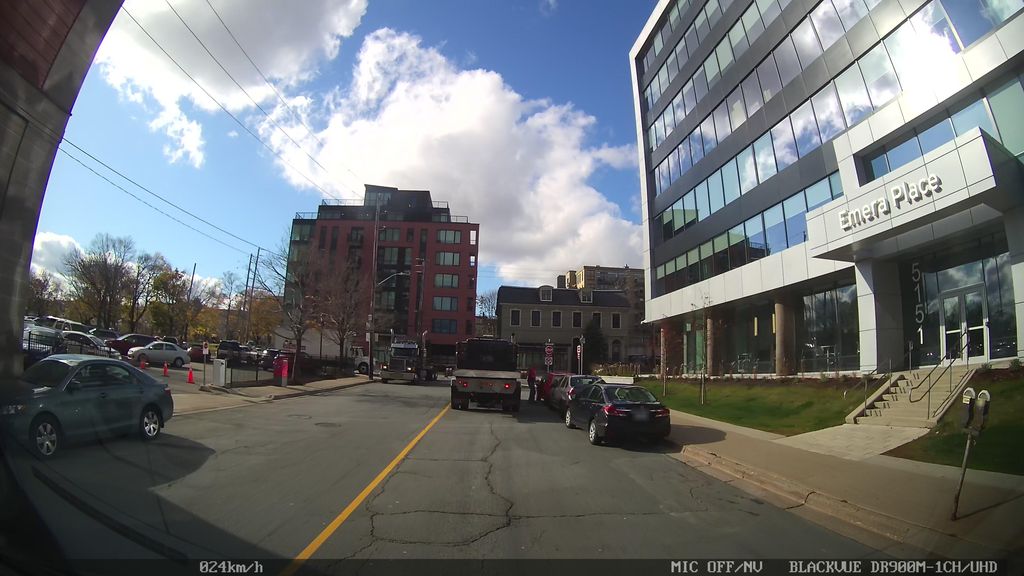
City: halifax